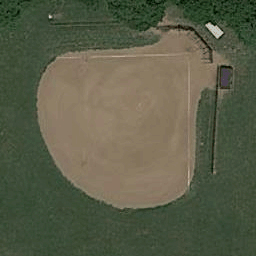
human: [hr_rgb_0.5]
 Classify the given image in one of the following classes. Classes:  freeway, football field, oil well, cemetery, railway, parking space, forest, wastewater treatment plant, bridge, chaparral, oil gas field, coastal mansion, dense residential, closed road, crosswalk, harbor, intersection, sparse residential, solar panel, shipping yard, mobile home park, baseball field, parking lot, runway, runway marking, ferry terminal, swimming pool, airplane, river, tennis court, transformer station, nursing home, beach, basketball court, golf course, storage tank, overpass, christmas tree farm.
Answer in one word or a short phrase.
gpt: baseball field